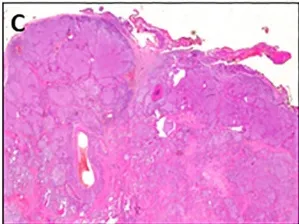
Postoperative images of the tumor mass and histological features. H&E images show. Solid (original magnification 5x).
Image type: pathology (h&e)